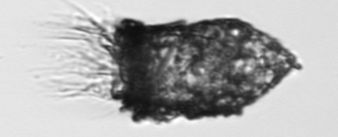
Label: Tintinnopsis